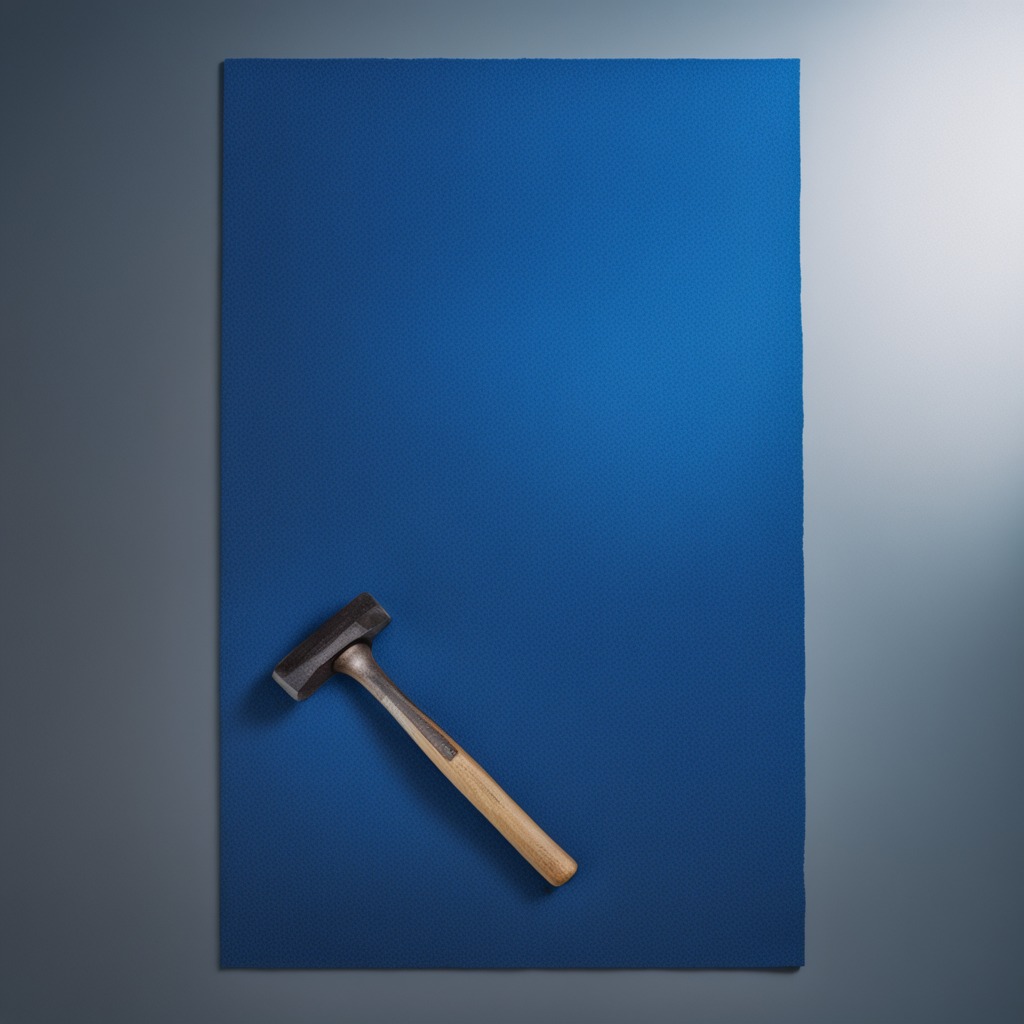
A hammer is lying on the granite tabletop.